Question: I am using a tableView with customised section titles. The core data objects are shown on a precise section depending on the value from a transient attribute called sectionIdentifier. Everything is working as expected, but the order of the sections is not responding as I expected. This should be the sections order:
'''
1. OVERDUE, sectionIdentifier = 0
2. TODAY, sectionIdentifier = 1
3. TOMORROW, sectionIdentifier = 2
4. UPCOMING, sectionIdentifier = 3
5. SOMEDAY, sectionIdentifier = 4
'''
At this app state, the section order is as shown in the image below:

Any help is welcome to explain this behaviour and to find the way to obtain the desired section order.
Here is my code to help you find the issue.
'''
#import "ToDoItemsTableViewController.h"
#import "AppDelegate.h"
#import "AddToDoItemViewController.h"
#import "ToDoSubItemsTableViewController.h"
@interface ToDoItemsTableViewController ()<UIAlertViewDelegate>
@property (nonatomic, strong)NSManagedObjectContext *managedObjectContext;
@property (nonatomic, strong)NSFetchedResultsController *fetchedResultsController;
@end
@implementation ToDoItemsTableViewController
@synthesize searchResults;
- (id)initWithStyle:(UITableViewStyle)style
{
self = [super initWithStyle:style];
if (self) {
// Custom initialization
}
return self;
}
-(NSManagedObjectContext *)managedObjectContext{
return [(AppDelegate*)[[UIApplication sharedApplication]delegate]managedObjectContext];
}
- (void)viewDidLoad
{
[super viewDidLoad];
//navigation bar background image
[self.navigationController.navigationBar
setBackgroundImage:[UIImage imageNamed:@"navBar.png"]
forBarMetrics:UIBarMetricsDefault];
NSDictionary *textAttributes = [NSDictionary dictionaryWithObjectsAndKeys:
[UIColor whiteColor],NSForegroundColorAttributeName,
[UIColor whiteColor],NSBackgroundColorAttributeName,nil];
self.navigationController.navigationBar.titleTextAttributes = textAttributes;
self.tableView.backgroundColor = [UIColor colorWithPatternImage:[UIImage imageNamed:@"navBar"]];
NSError *error = nil;
if (![[self fetchedResultsController]performFetch:&error]){
NSLog(@"Error %@",error);
abort();
}
self.searchResults = [NSMutableArray arrayWithCapacity:[[self.fetchedResultsController fetchedObjects] count]];
[self.tableView reloadData];
}
-(void) viewWillAppear:(BOOL)animated{
[self.tableView reloadData];
}
- (void)viewDidUnload
{
self.searchResults = nil;
}
- (void)didReceiveMemoryWarning
{
[super didReceiveMemoryWarning];
// Dispose of any resources that can be recreated.
}
-(void) prepareForSegue:(UIStoryboardSegue *)segue sender:(id)sender{
if ([[segue identifier]isEqualToString:@"addToDoItem"]){
UINavigationController *navigationController = segue.destinationViewController;
AddToDoItemViewController *addToDoItemViewController = (AddToDoItemViewController*)navigationController.topViewController;
ToDoItem *addToDoItem = [NSEntityDescription insertNewObjectForEntityForName:@"ToDoItem" inManagedObjectContext:self.managedObjectContext];
addToDoItem.todoDueDate = [NSDate date];
addToDoItemViewController.addToDoItem = addToDoItem;
}
if ([[segue identifier] isEqualToString:@"toToDoSubItems"]){
ToDoSubItemsTableViewController *todoSubItemsTableViewController = [segue destinationViewController];
NSIndexPath *indexPath = [self.tableView indexPathForSelectedRow];
ToDoItem *selectedToDoItem = (ToDoItem*)[self.fetchedResultsController objectAtIndexPath:indexPath];
todoSubItemsTableViewController.selectedToDoItem = selectedToDoItem;
}
}
#pragma mark - Table view data source
- (NSInteger)numberOfSectionsInTableView:(UITableView *)tableView
{
if (tableView == self.searchDisplayController.searchResultsTableView)
{
return 1;
}
else
{
return [[self.fetchedResultsController sections]count];
}
}
- (NSInteger)tableView:(UITableView *)tableView numberOfRowsInSection:(NSInteger)section
{
if (tableView == self.searchDisplayController.searchResultsTableView)
{
return [self.searchResults count];
}
else {
id<NSFetchedResultsSectionInfo> sectionInfo = [[self.fetchedResultsController sections]objectAtIndex:section];
return [sectionInfo numberOfObjects];
}
}
- (UITableViewCell *)tableView:(UITableView *)tableView cellForRowAtIndexPath:(NSIndexPath *)indexPath
{
static NSString *CellIdentifier = @"Cell";
UITableViewCell *cell = [tableView dequeueReusableCellWithIdentifier:CellIdentifier];
// Configure the cell...
ToDoItem *toDoItem = nil;
if (tableView == self.searchDisplayController.searchResultsTableView)
{
if (cell==nil) {
cell = [[UITableViewCell alloc]initWithStyle:UITableViewCellStyleSubtitle reuseIdentifier:CellIdentifier];
cell.accessoryType=UITableViewCellAccessoryDisclosureIndicator;
}
NSLog(@"Configuring cell to show search results");
toDoItem = [self.searchResults objectAtIndex:indexPath.row];
cell.textLabel.text = toDoItem.todoName;
NSDate *fechaToDO = toDoItem.todoDueDate;
NSDateFormatter *dateFormatter = [[NSDateFormatter alloc]init];
[dateFormatter setDateFormat:@"EEEE, dd MMMM YYYY"];
NSString *fechaToDo = [dateFormatter stringFromDate:fechaToDO];
cell.detailTextLabel.text = fechaToDo;
}
else
{
ToDoItem *todoItem = [self.fetchedResultsController objectAtIndexPath:indexPath];
cell.textLabel.text = todoItem.todoName;
NSDate *fechaToDO = todoItem.todoDueDate;
NSDateFormatter *dateFormatter = [[NSDateFormatter alloc]init];
[dateFormatter setDateFormat:@"EEEE, dd MMMM YYYY"];
NSString *fechaToDo = [dateFormatter stringFromDate:fechaToDO];
cell.detailTextLabel.text = fechaToDo;
}
return cell;
}
- (UIView *)tableView:(UITableView *)tableView viewForHeaderInSection:(NSInteger)section
{
static NSString *header = @"customHeader";
UITableViewHeaderFooterView *vHeader;
vHeader = [tableView dequeueReusableHeaderFooterViewWithIdentifier:header];
if (!vHeader) {
vHeader = [[UITableViewHeaderFooterView alloc] initWithReuseIdentifier:header];
vHeader.textLabel.backgroundColor = [UIColor redColor];
vHeader.textLabel.textColor = [UIColor whiteColor];
vHeader.contentView.backgroundColor = [UIColor redColor];
}
if (section == 0) {
vHeader.textLabel.backgroundColor = [UIColor redColor];
vHeader.textLabel.textColor = [UIColor whiteColor];
vHeader.contentView.backgroundColor = [UIColor redColor];
}
else if (section == 1) {
vHeader.textLabel.backgroundColor = [UIColor orangeColor];
vHeader.textLabel.textColor = [UIColor blueColor];
vHeader.contentView.backgroundColor = [UIColor orangeColor];
}
else if (section == 2) {
vHeader.textLabel.backgroundColor = [UIColor greenColor];
vHeader.textLabel.textColor = [UIColor whiteColor];
vHeader.contentView.backgroundColor = [UIColor greenColor];
}
else if (section == 3) {
vHeader.textLabel.backgroundColor = [UIColor greenColor];
vHeader.textLabel.textColor = [UIColor whiteColor];
vHeader.contentView.backgroundColor = [UIColor greenColor];
}
else if (section == 4) {
vHeader.textLabel.backgroundColor = [UIColor blueColor];
vHeader.textLabel.textColor = [UIColor whiteColor];
vHeader.contentView.backgroundColor = [UIColor blueColor];
}
vHeader.textLabel.text = [self tableView:tableView titleForHeaderInSection:section];
return vHeader;
}
-(NSString*)tableView:(UITableView *)tableView titleForHeaderInSection:(NSInteger)section{
if (tableView == self.searchDisplayController.searchResultsTableView){
NSString *valor = [NSString stringWithFormat:@"S E A R C H R E S U L T S (%d)",[self.searchResults count]];
return valor;
}
else {
id <NSFetchedResultsSectionInfo> theSection = [[self.fetchedResultsController sections]objectAtIndex:section];
NSString *sectionname = [theSection name];
if ([sectionname isEqualToString:@"0"]){
NSString *valor = [NSString stringWithFormat:@"O V E R D U E (%d)", [self.tableView
numberOfRowsInSection:section]];
return valor;
}
else if ([sectionname isEqualToString:@"1"]){
NSString *valor = [NSString stringWithFormat:@"T O D A Y (%d)", [self.tableView
numberOfRowsInSection:section]];
return valor;
}
else if ([sectionname isEqualToString:@"2"]){
NSString *valor = [NSString stringWithFormat:@"T O M O R R O W (%d)", [self.tableView
numberOfRowsInSection:section]];
return valor;
}
else if ([sectionname isEqualToString:@"3"]){
NSString *valor = [NSString stringWithFormat:@"U P C O M I N G (%d)", [self.tableView
numberOfRowsInSection:section]];
return valor;
}
else if ([sectionname isEqualToString:@"4"]){
NSString *valor = [NSString stringWithFormat:@"S O M E D A Y (%d)", [self.tableView
numberOfRowsInSection:section]];
return valor;
}
if ([[self.fetchedResultsController sections]count]>0){
id<NSFetchedResultsSectionInfo> sectionInfo = [[self.fetchedResultsController sections]objectAtIndex:section];
return [sectionInfo name];
}
else{
return nil;
}
}
}
#pragma mark - Fetched Results Controller Section
-(NSFetchedResultsController*)fetchedResultsController{
if (_fetchedResultsController != nil){
return _fetchedResultsController;
}
NSFetchRequest *fetchRequest = [[NSFetchRequest alloc]init];
NSManagedObjectContext *context = self.managedObjectContext;
NSEntityDescription *entity = [NSEntityDescription entityForName:@"ToDoItem" inManagedObjectContext:context];
[fetchRequest setEntity:entity];
NSSortDescriptor *sortDescriptor = [[NSSortDescriptor alloc]initWithKey:@"todoDueDate" ascending:YES];
NSSortDescriptor *sortDescriptor1 = [[NSSortDescriptor alloc]initWithKey:@"todoName" ascending:YES];
NSArray *sortDescriptors = [[NSArray alloc]initWithObjects:sortDescriptor,sortDescriptor1, nil];
fetchRequest.sortDescriptors = sortDescriptors;
_fetchedResultsController = [[NSFetchedResultsController alloc]initWithFetchRequest:fetchRequest managedObjectContext:context sectionNameKeyPath:@"sectionIdentifier" cacheName:nil];
_fetchedResultsController.delegate = self;
return _fetchedResultsController;
}
#pragma mark - Fetched Results Controller Delegates
-(void)controllerWillChangeContent:(NSFetchedResultsController *)controller {
[self.tableView beginUpdates];
}
-(void)controllerDidChangeContent:(NSFetchedResultsController *)controller {
[self.tableView endUpdates];
}
-(void) controller:(NSFetchedResultsController *)controller didChangeObject:(id)anObject atIndexPath:(NSIndexPath *)indexPath forChangeType:(NSFetchedResultsChangeType)type newIndexPath:(NSIndexPath *)newIndexPath{
UITableView *tableView = self.tableView;
switch (type) {
case NSFetchedResultsChangeInsert:
[tableView insertRowsAtIndexPaths:[NSArray arrayWithObject:newIndexPath] withRowAnimation:UITableViewRowAnimationFade];
break;
case NSFetchedResultsChangeDelete:
[tableView deleteRowsAtIndexPaths:[NSArray arrayWithObject:indexPath] withRowAnimation:UITableViewRowAnimationFade];
break;
case NSFetchedResultsChangeUpdate:{
ToDoItem *changeToDoItem = [self.fetchedResultsController objectAtIndexPath:indexPath];
UITableViewCell *cell = [tableView cellForRowAtIndexPath:indexPath];
cell.textLabel.text = changeToDoItem.todoName;
NSDate *fechaToDO = changeToDoItem.todoDueDate;
NSDateFormatter *dateFormatter = [[NSDateFormatter alloc]init];
[dateFormatter setDateFormat:@"EEEE, dd MMMM YYYY"];
NSString *fechaToDo = [dateFormatter stringFromDate:fechaToDO];
cell.detailTextLabel.text = fechaToDo;
}
break;
case NSFetchedResultsChangeMove:
[tableView deleteRowsAtIndexPaths:[NSArray arrayWithObject:indexPath] withRowAnimation:UITableViewRowAnimationFade];
[tableView insertRowsAtIndexPaths:[NSArray arrayWithObject:newIndexPath] withRowAnimation:UITableViewRowAnimationFade];
break;
}
}
-(void)controller:(NSFetchedResultsController *)controller didChangeSection:(id<NSFetchedResultsSectionInfo>)sectionInfo atIndex:(NSUInteger)sectionIndex forChangeType:(NSFetchedResultsChangeType)type{
switch (type) {
case NSFetchedResultsChangeInsert:
[self.tableView insertSections:[NSIndexSet indexSetWithIndex:sectionIndex] withRowAnimation:UITableViewRowAnimationFade];
break;
case NSFetchedResultsChangeDelete:
[self.tableView deleteSections:[NSIndexSet indexSetWithIndex:sectionIndex] withRowAnimation:UITableViewRowAnimationFade];
break;
}
}
// Override to support conditional editing of the table view.
- (BOOL)tableView:(UITableView *)tableView canEditRowAtIndexPath:(NSIndexPath *)indexPath
{
// Return NO if you do not want the specified item to be editable.
return NO;
}
// Override to support editing the table view.
/*
// Override to support rearranging the table view.
- (void)tableView:(UITableView *)tableView moveRowAtIndexPath:(NSIndexPath *)fromIndexPath toIndexPath:(NSIndexPath *)toIndexPath
{
}
*/
/*
// Override to support conditional rearranging of the table view.
- (BOOL)tableView:(UITableView *)tableView canMoveRowAtIndexPath:(NSIndexPath *)indexPath
{
// Return NO if you do not want the item to be re-orderable.
return YES;
}
*/
/*
#pragma mark - Navigation
// In a story board-based application, you will often want to do a little preparation before navigation
- (void)prepareForSegue:(UIStoryboardSegue *)segue sender:(id)sender
{
// Get the new view controller using [segue destinationViewController].
// Pass the selected object to the new view controller.
}
*/
#pragma mark -
#pragma mark Content Filtering
-(void)filterContentForSearchText:(NSString*)searchText scope:(NSString*)scope {
self.searchResults = [[self.fetchedResultsController fetchedObjects] filteredArrayUsingPredicate:[NSPredicate predicateWithBlock:^BOOL(id evaluatedObject, NSDictionary *bindings) {
ToDoItem * item = evaluatedObject;
NSString* name = item.todoName;
//searchText having length < 3 should not be considered
if (!!searchText && [searchText length] < 3) {
return YES;
}
if ([scope isEqualToString:@"All"] || [name isEqualToString:scope]) {
return ([name rangeOfString:searchText].location != NSNotFound);
}
return NO; //if nothing matches
}]];
}
#pragma mark -
#pragma mark UISearchDisplayController Delegate Methods
- (BOOL)searchDisplayController:(UISearchDisplayController *)controller shouldReloadTableForSearchString:(NSString *)searchString
{
[self filterContentForSearchText:searchString scope:@"All"];
return YES;
}
- (BOOL)searchDisplayController:(UISearchDisplayController *)controller shouldReloadTableForSearchScope:(NSInteger)searchOption
{
[self filterContentForSearchText:[self.searchDisplayController.searchBar text] scope:@"All"];
return YES;
}
- (IBAction)quickAddAction:(UIButton *)sender {
UIAlertView * alert =[[UIAlertView alloc ] initWithTitle:@"Add Task" message:@"Enter the task name" delegate:self cancelButtonTitle:@"Cancel" otherButtonTitles: nil];
alert.alertViewStyle = UIAlertViewStylePlainTextInput;
[alert addButtonWithTitle:@"Add"];
[alert show];
}
- (void)alertView:(UIAlertView *)alertView didDismissWithButtonIndex:(NSInteger)buttonIndex
{
if (buttonIndex == 1)
{
UITextField *todoText = [alertView textFieldAtIndex:0];
NSLog(@"username: %@", todoText.text);
ToDoItem *addToDoItem = [NSEntityDescription insertNewObjectForEntityForName:@"ToDoItem" inManagedObjectContext:self.managedObjectContext];
addToDoItem.todoDueDate = [NSDate date];
NSString *todoConvertido = todoText.text;
addToDoItem.todoName = todoConvertido;
[self.tableView reloadData];
}
}
@end
'''
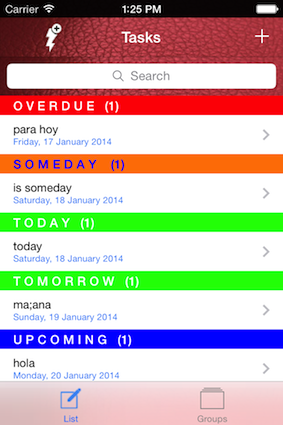
Answer: you sort only based on due Date and name so the category with the oldest entry comes first.
the entries would have to be sorted based on your sectionIdentifier first
'''
NSSortDescriptor *sortDescriptor0 = [[NSSortDescriptor alloc]initWithKey:@"sectionIdentifier" ascending:YES];
NSSortDescriptor *sortDescriptor1 = [[NSSortDescriptor alloc]initWithKey:@"todoDueDate" ascending:YES];
NSSortDescriptor *sortDescriptor2 = [[NSSortDescriptor alloc]initWithKey:@"todoName" ascending:YES];
'''